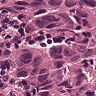
Metastatic tissue present: yes